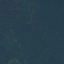
Land use / land cover class: Forest